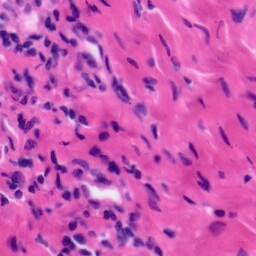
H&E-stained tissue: Tonsil